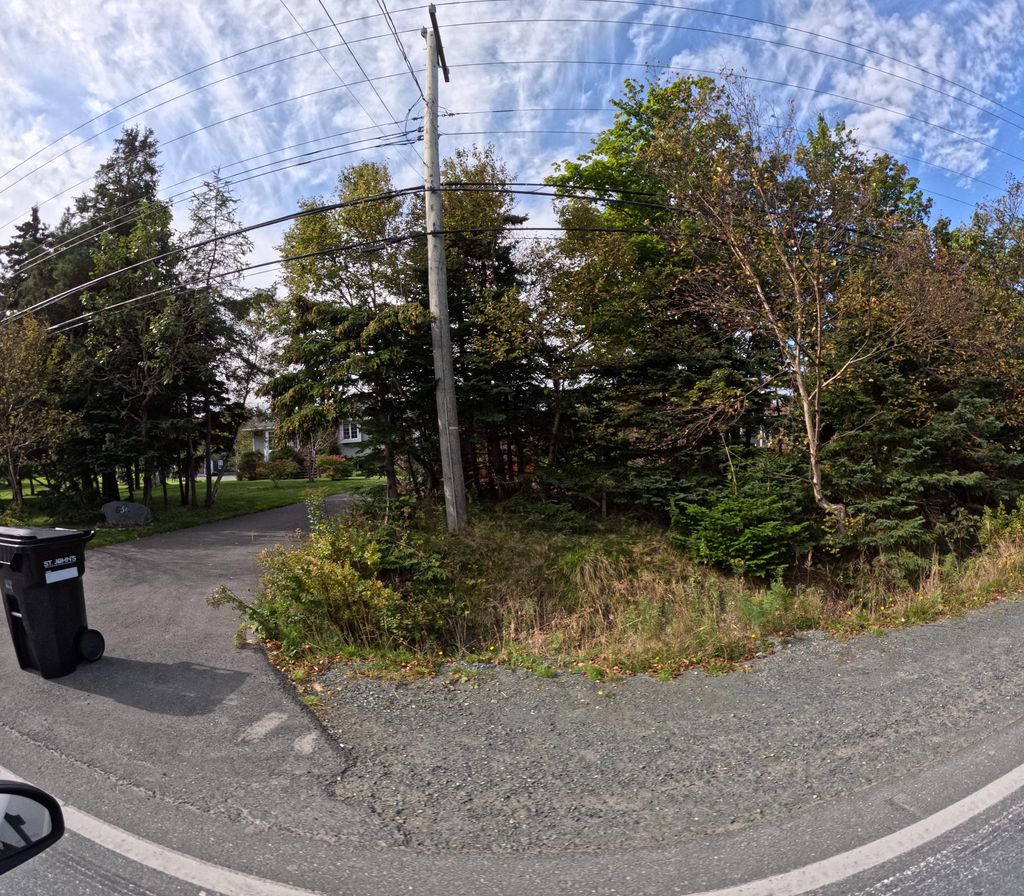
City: st_johns